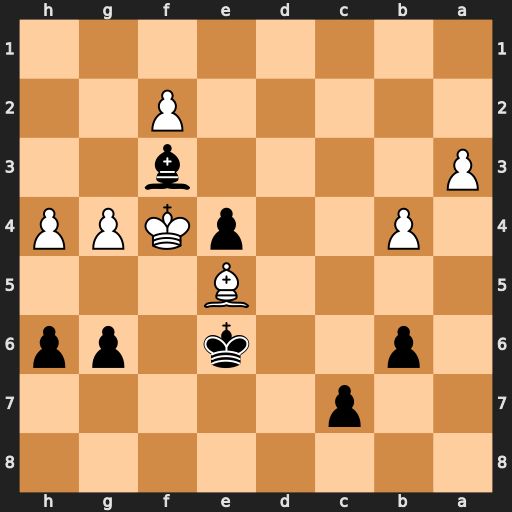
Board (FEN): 8/2p5/1p2k1pp/4B3/1P2pKPP/P4b2/5P2/8
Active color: b
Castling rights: -
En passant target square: -
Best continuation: g5+ hxg5 hxg5+ Kxg5 Kxe5